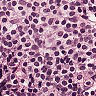
Metastatic tissue present: no